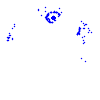
Particle: proton